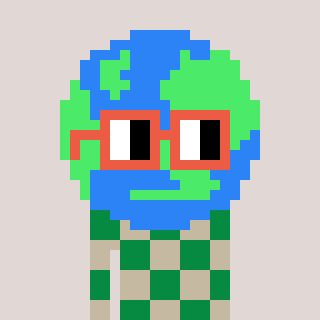
a pixel art character with square orange glasses, a earth-shaped head and a bege-colored body on a warm background